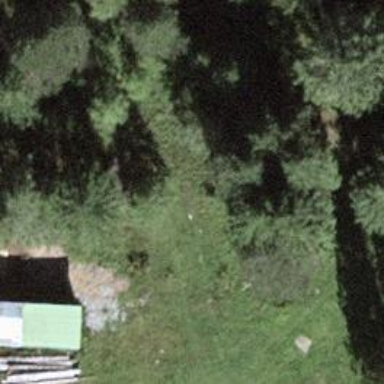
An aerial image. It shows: Skillion-roofed shed.